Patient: sex F, age 65
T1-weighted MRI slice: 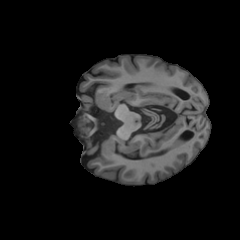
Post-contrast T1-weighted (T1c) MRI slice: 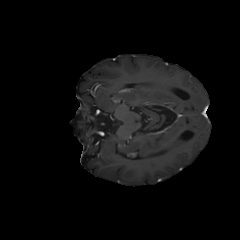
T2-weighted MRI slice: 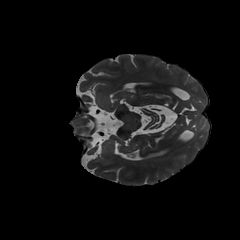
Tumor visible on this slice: no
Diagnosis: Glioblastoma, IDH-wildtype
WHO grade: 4